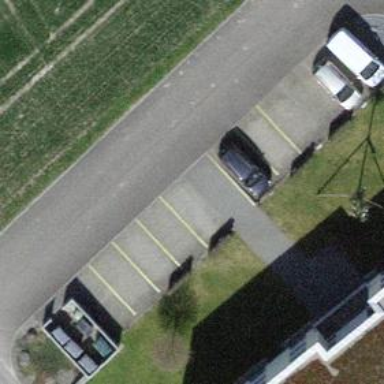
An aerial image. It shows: Street-side parking area.